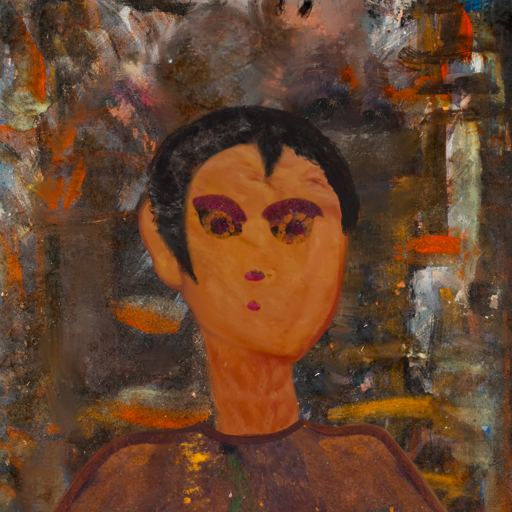
Background: GypsyQueen, Head And Neck Front: Pious_Lady, Face Front: Doll, Bust: Comrade, Hair Front: Roy_Bahadur, Head Accessory: Blank, Second Necklace: Blank, Necklace: Blank, Baby: Blank